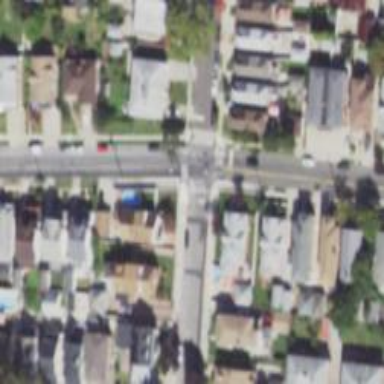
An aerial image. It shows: Marked road crossing.